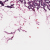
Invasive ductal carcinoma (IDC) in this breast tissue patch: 1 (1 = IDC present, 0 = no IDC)